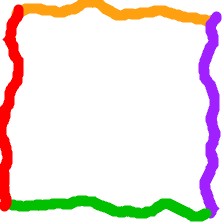
Shape: square